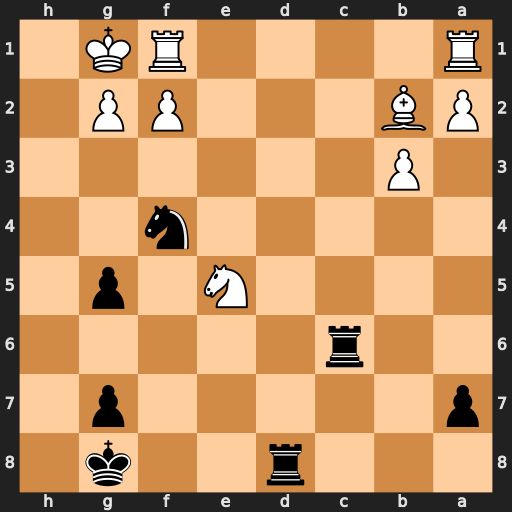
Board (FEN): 3r2k1/p5p1/2r5/4N1p1/5n2/1P6/PB3PP1/R4RK1
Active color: b
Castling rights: -
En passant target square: -
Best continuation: Ne2+ Kh1 Rh6#